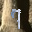
Label: 7